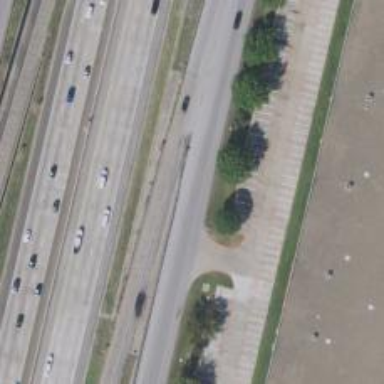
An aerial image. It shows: Secondary road with frontage road alongside.